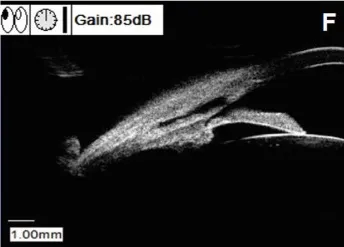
Clinical presentations of a patient (patient six in Supplemental Table 1) with peripheral anterior synechiae (PAS) after CLASS. (F) UBM examination at 6 months after CLASS showed no PAS.
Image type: radiology (mri)